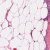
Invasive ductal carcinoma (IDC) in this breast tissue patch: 1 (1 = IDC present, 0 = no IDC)